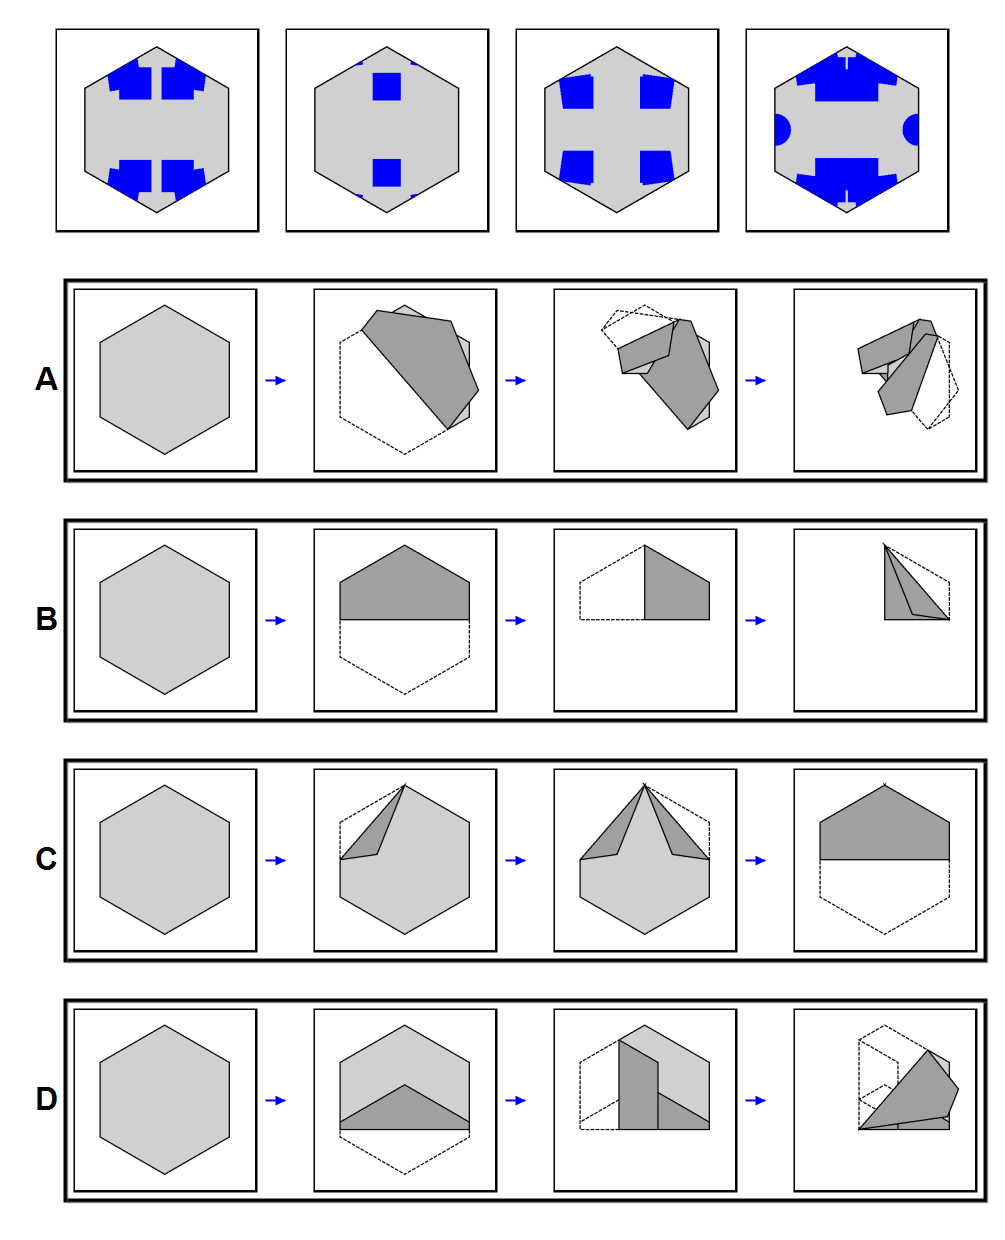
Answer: B